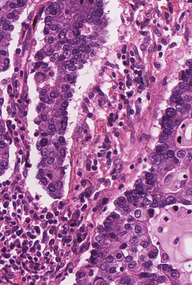
Tumor epithelial tissue: yes
Tumor-associated stroma tissue: yes
Normal tissue: no